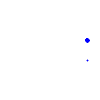
Particle: pion